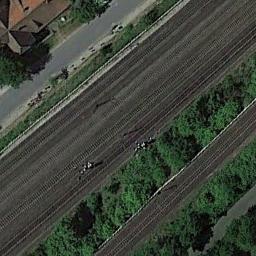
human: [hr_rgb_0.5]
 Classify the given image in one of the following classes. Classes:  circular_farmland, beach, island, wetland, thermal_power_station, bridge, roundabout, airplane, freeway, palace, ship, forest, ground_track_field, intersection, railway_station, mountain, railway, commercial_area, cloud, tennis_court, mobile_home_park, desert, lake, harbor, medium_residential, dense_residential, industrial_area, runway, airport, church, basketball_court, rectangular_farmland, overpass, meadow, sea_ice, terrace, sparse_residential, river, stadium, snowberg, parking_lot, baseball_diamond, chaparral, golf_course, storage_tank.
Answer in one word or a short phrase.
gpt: railway